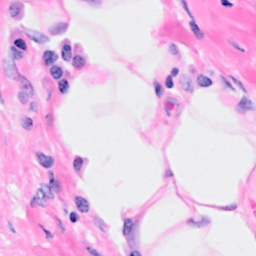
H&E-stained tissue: Breast